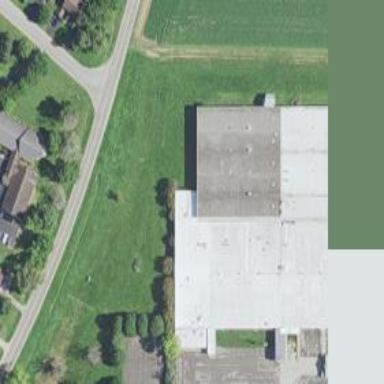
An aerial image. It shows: Industrial building.